Interaction volume radius: 5 \u00c5
Interaction volume height: 15 \u00c5
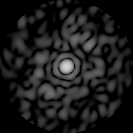
Disorder parameter: 0.8148